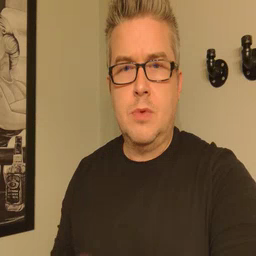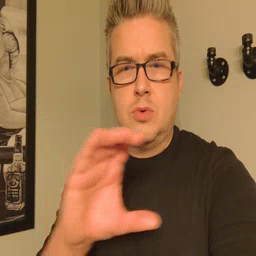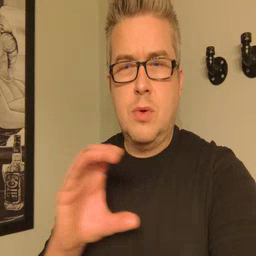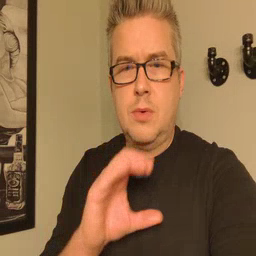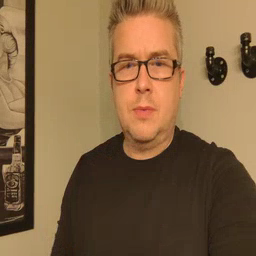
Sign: chocolate